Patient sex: F
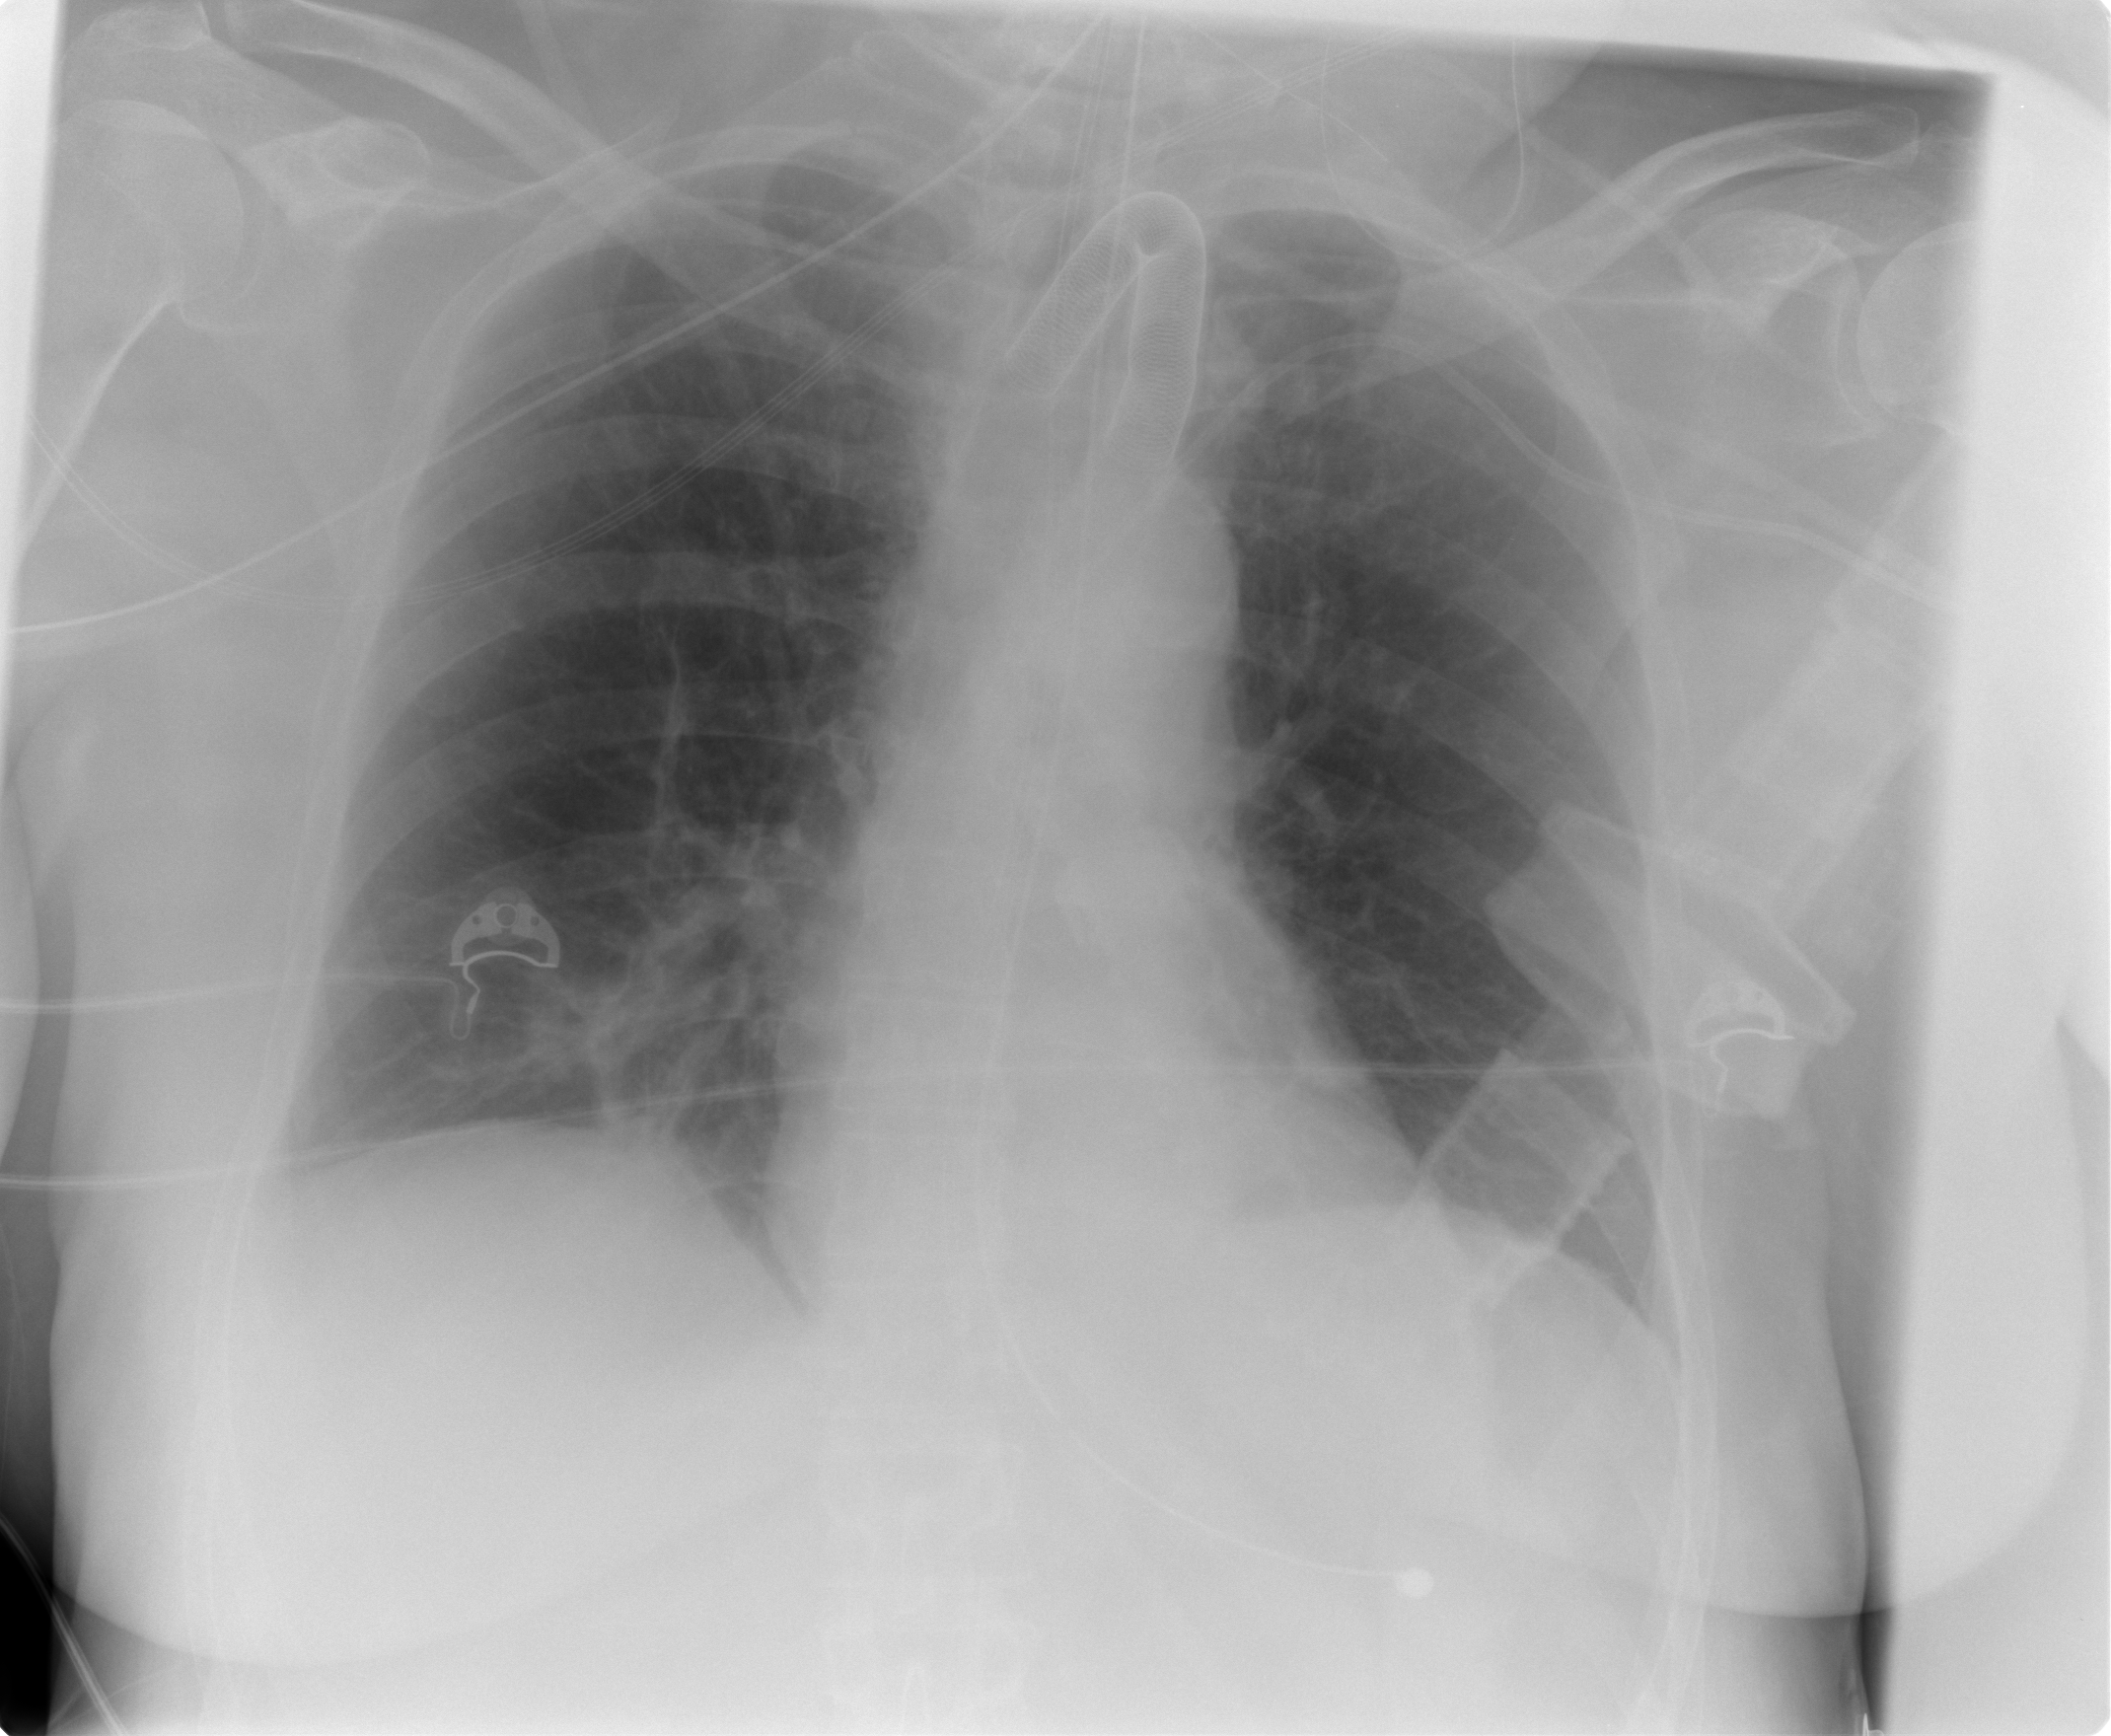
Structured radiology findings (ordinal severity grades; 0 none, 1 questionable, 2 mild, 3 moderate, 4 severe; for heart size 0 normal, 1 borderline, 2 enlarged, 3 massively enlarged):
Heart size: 0
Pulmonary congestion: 0
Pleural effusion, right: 2
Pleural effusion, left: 0
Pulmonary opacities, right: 0
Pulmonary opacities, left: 0
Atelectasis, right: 2
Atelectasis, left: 0